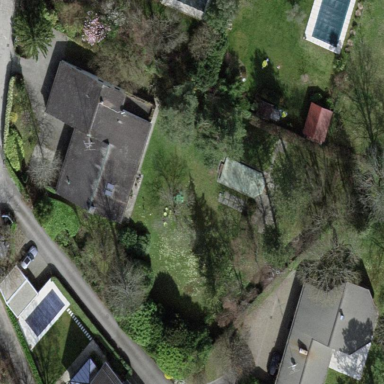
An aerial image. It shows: Garden surrounded by fence.